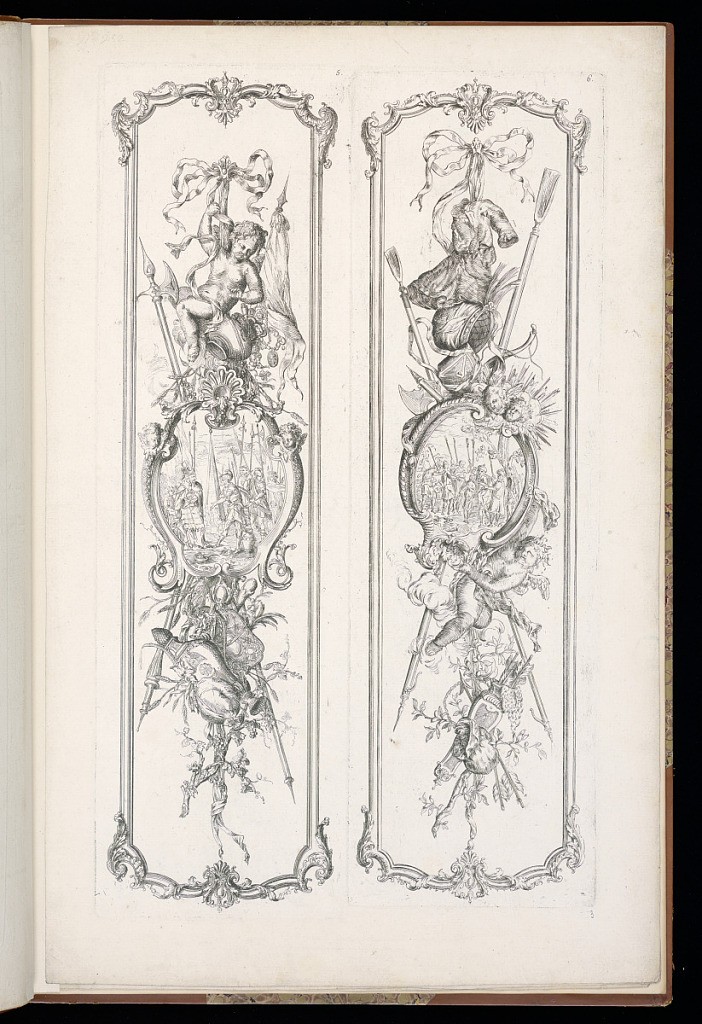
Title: Designs for Carved Trophies
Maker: François Roumier, French, 16..–1748
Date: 1740-1748
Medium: Etching and engraving on laid paper
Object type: Bound print
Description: Page printed with two narrow plates of trophies set within frames with acanthus leaves, scrolls, and shells at the top and the bottom. The trophy of the left plate features a cartouche with an Old Testament scene within it, surrounded by an ax, an angel, a vase filled with jewelry, flags, and grape vines. The trophy on the right plate features a cartouche with an Old Testament scene within it, surrounded by spears, a coat, a helmet, an angel, and a quiver. Neither plate is signed; both are numbered.